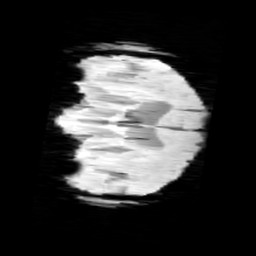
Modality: minIP
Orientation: coronal
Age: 13
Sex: female
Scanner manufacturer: siemens
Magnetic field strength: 3 T
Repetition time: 0.027 s
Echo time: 0.02 s